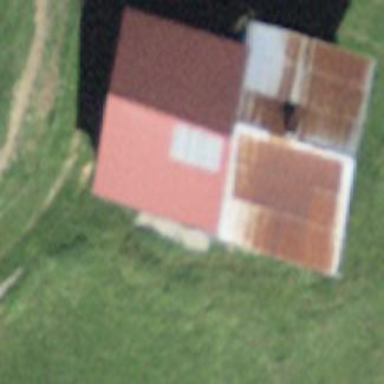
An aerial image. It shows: Farm auxiliary building.